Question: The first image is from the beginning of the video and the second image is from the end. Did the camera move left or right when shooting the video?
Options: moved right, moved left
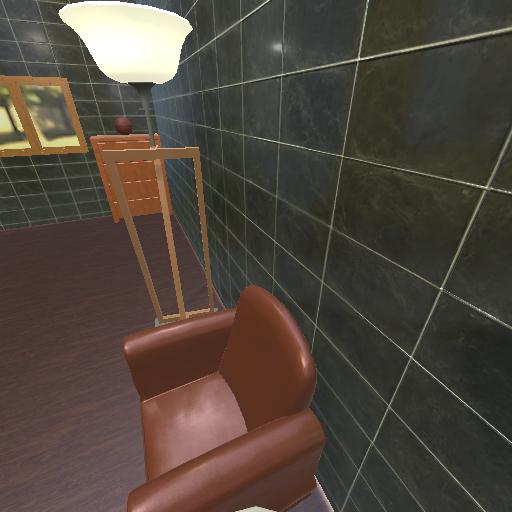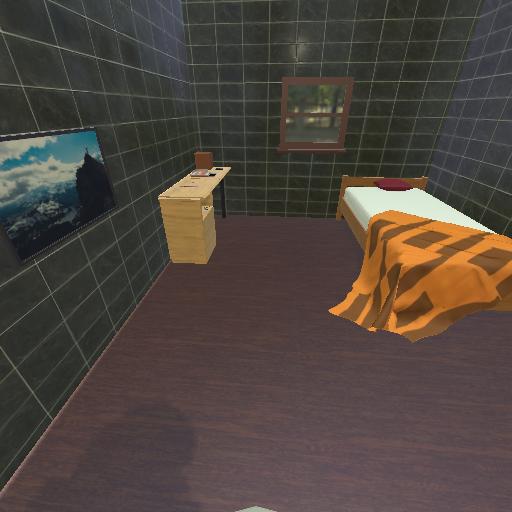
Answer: moved right